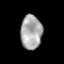
Tissue: prostate
Cell type: T cells
Senescence score: 0.3461
Nuclear area (px): 709
Mean DAPI intensity: 169.748